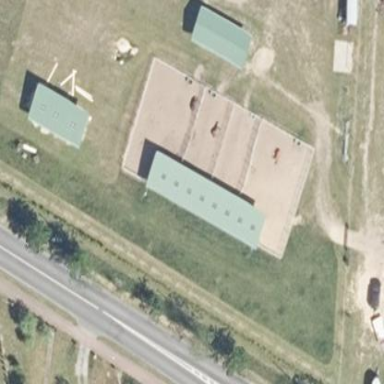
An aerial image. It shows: Stable building.